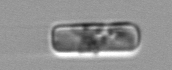
Label: Guinardia_delicatula